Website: bh-photo
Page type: address-validator
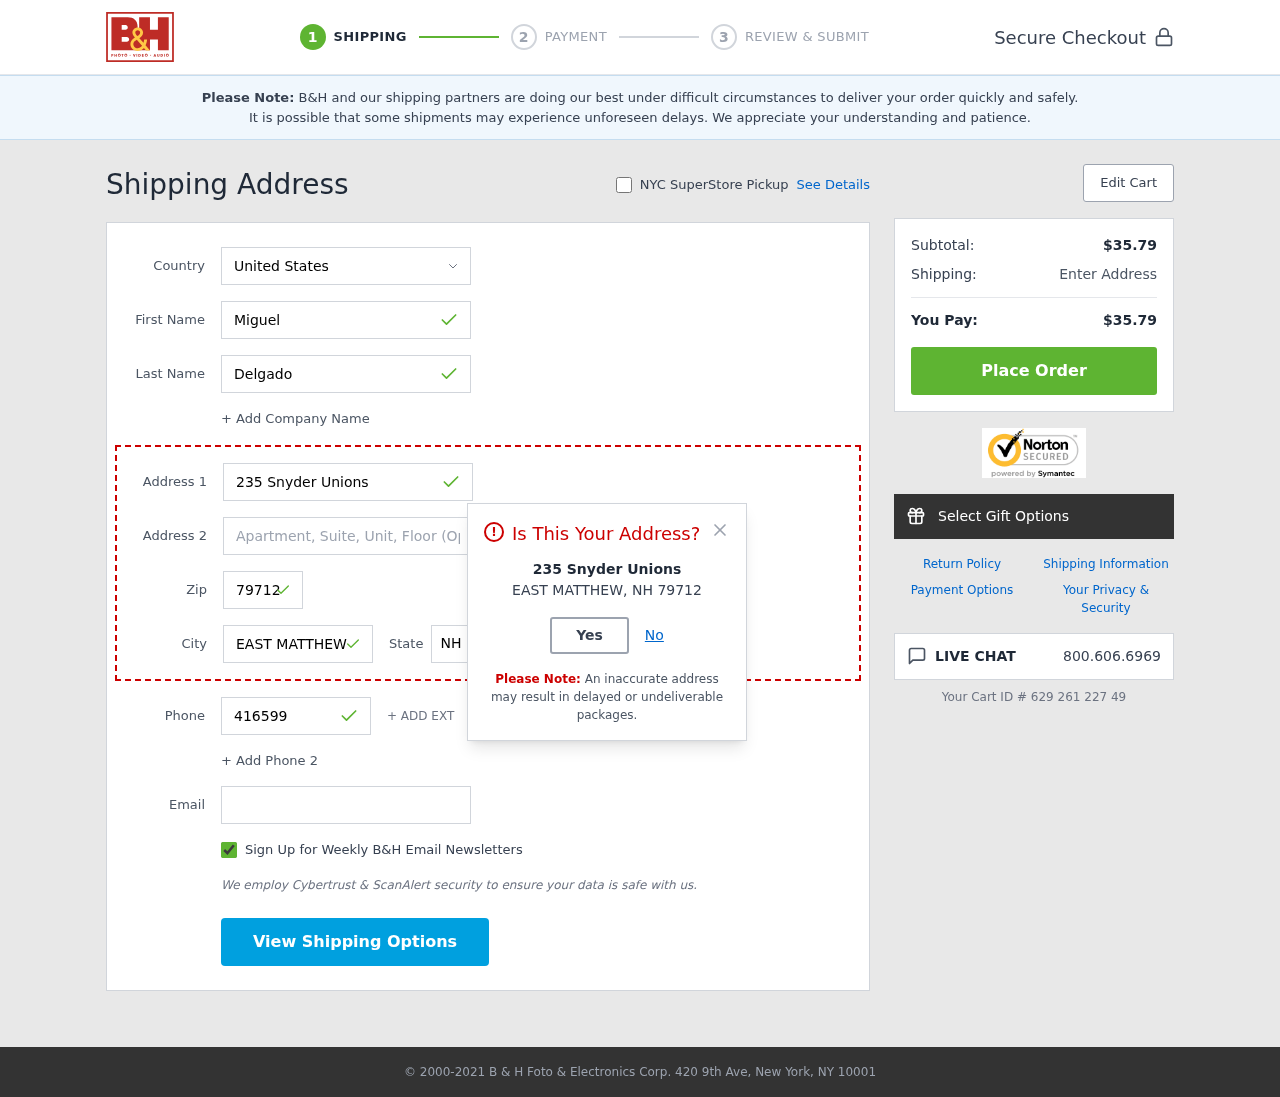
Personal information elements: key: PII_CITY
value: East Matthew
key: PII_COUNTRY
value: United States
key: PII_EMAIL
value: migueldelgado@gmail.com
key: PII_FIRSTNAME
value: Miguel
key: PII_LASTNAME
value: Delgado
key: PII_PHONE
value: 4165992009
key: PII_POSTCODE
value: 79712
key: PII_STATE_ABBR
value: NH
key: PII_STREET
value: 235 Snyder Unions
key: PII_CITY_MODAL
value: EAST MATTHEW
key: PII_POSTCODE_FULL
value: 79712
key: PII_POSTCODE_NUMERIC
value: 79712
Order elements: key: ORDER_SUBTOTAL
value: $35.79
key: ORDER_TOTAL
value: $35.79
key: ORDER_ID
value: Your Cart ID # 629 261 227 49